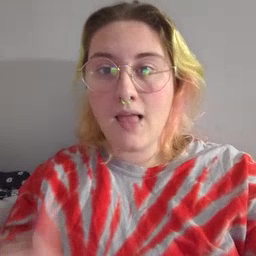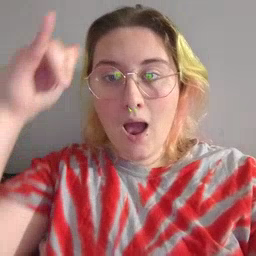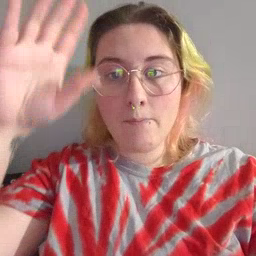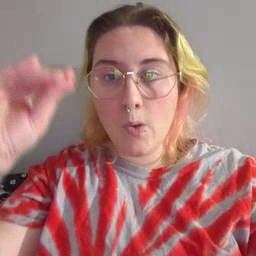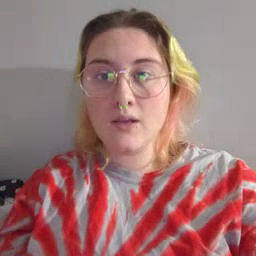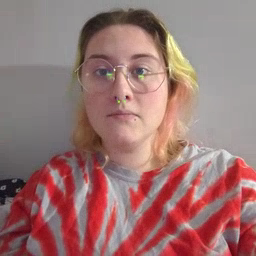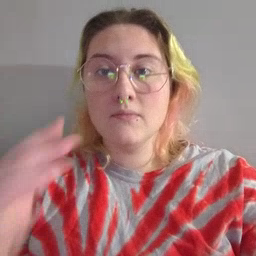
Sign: cowboy